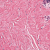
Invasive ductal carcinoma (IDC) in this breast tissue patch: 0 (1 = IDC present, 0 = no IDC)